При помощи нагревателя мощностью $P=100 ~Вт$ кастрюлю, в которую налит $V=1 ~л$ воды, никак не удается довести до кипения. Выключим нагреватель.
За какое время температура воды упадет на $\Delta t =1~{}^\circ\mathrm C$?
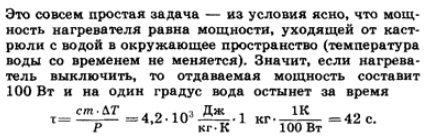

Темы:
T, Всероссийские, Теплота, Температура, Теплообмен